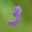
Label: 3